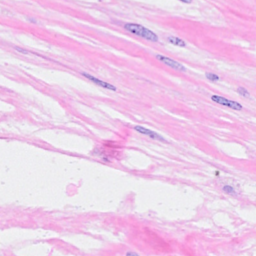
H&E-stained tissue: Breast